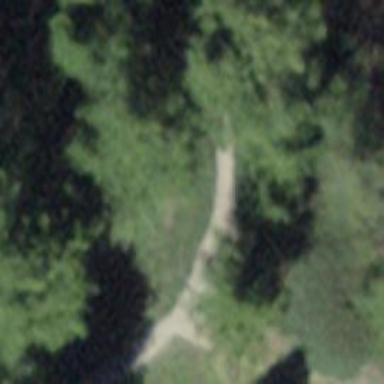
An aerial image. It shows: Bench.